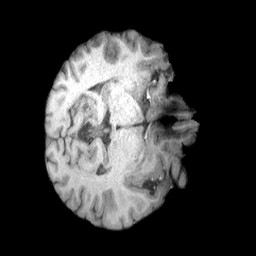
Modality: T1w
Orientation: axial
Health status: healthy